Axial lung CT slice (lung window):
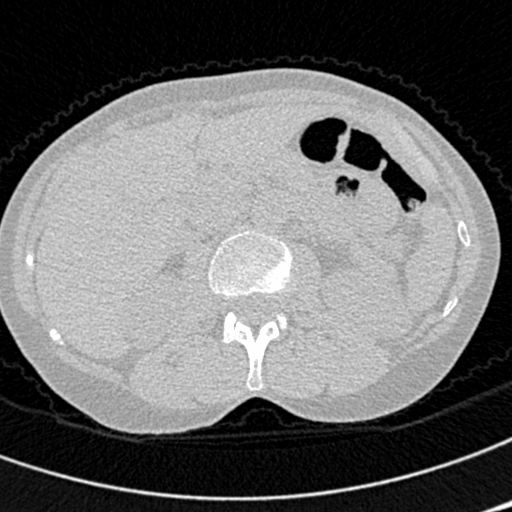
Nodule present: no